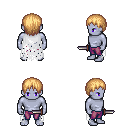
a pixel art fantasy rpg character, male body template, dark elf, purple skin, white tattered cape, magenta pants, light blonde plain hairstyle, dagger, four views (front, back, left, right), 2x2 character sprite sheet, small pixel art, hard edges, no anti-aliasing